Question: I managed to install vtk on my ubuntu. I'm using code::Blocks as compiler, working in c++. I also compiled and ran some of the examples given in the vtk examples web page. But at some examples, for example when vtkChart.h is involved, my compiler gives errors which refer to the content of the file.
These header files are generated automatically and should contain no errors. You can check the image below. What may be wrong? Is it caused by the compiler?
Thank your all.

For those who can't see the picture, the code is given below:
'''
#ifndef __vtkChart_h
#define __vtkChart_h
#include "vtkContextItem.h"
class vtkTransform2D;
class vtkContext2D;
class vtkContextScene;
class vtkPlot;
class vtkAxis;
class vtkTextProperty;
class vtkInteractorStyle;
class vtkAnnotationLink;
class vtkTable;
class VTK_CHARTS_EXPORT vtkChart : public vtkContextItem
{
public:
vtkTypeMacro(vtkChart, vtkContextItem);
virtual void PrintSelf(ostream &os, vtkIndent indent);
'''
just for the code segment shown, errors below show up.
../VTK-build/VTK-5.6/VTK/Charts/vtkChart.h|38|error: expected class-name before '{' token|
../VTK-build/VTK-5.6/VTK/Charts/vtkChart.h|40|error: 'vtkContextItem' does not name a type|
../VTK-build/VTK-5.6/VTK/Charts/vtkChart.h|40|error: 'vtkContextItem' has not been declared|
../VTK-build/VTK-5.6/VTK/Charts/vtkChart.h|40|error: invalid static_cast from type 'vtkObjectBase*' to type 'vtkChart*'|
../VTK-build/VTK-5.6/VTK/Charts/vtkChart.h||In member function 'virtual vtkObjectBase* vtkChart::NewInstanceInternal() const':|
../VTK-build/VTK-5.6/VTK/Charts/vtkChart.h|40|error: 'New' is not a member of 'vtkChart'|
and goes on..
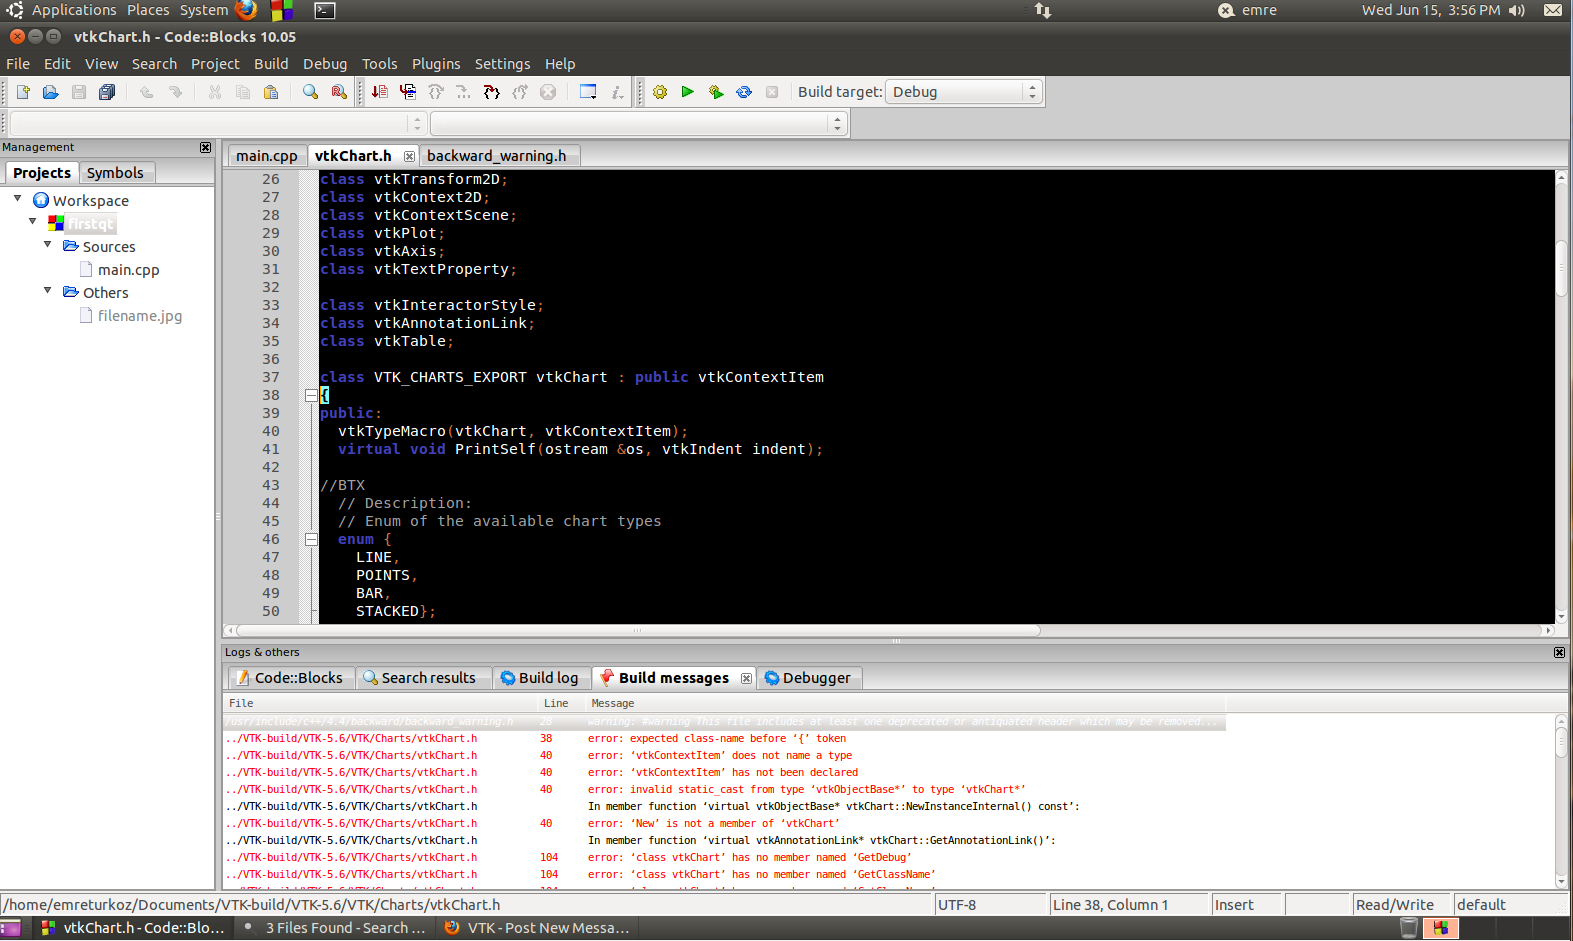
Answer: First, Code::Blocks is not a compiler, it's an IDE that uses GCC or MSVC as a compiler. So, this should be more generic to GCC itself (since you appear to be using Ubuntu).
Your problem looks like a configuration error. '../VTK-build/VTK-5.6/VTK/Charts/vtkChart.h|40|error: 'vtkContextItem' does not name a type|'is the kind of error that occurs when the compiler couldn't find vtkContextItem.h. Were there any errors above that say something like "vtkContextItem.h not found"?
Try using CMake to configure your project if you aren't already doing so. Generally CMake will do a better job of setting up the configuration than you could by yourself.